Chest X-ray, AP view. Patient: 58 years old, sex M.
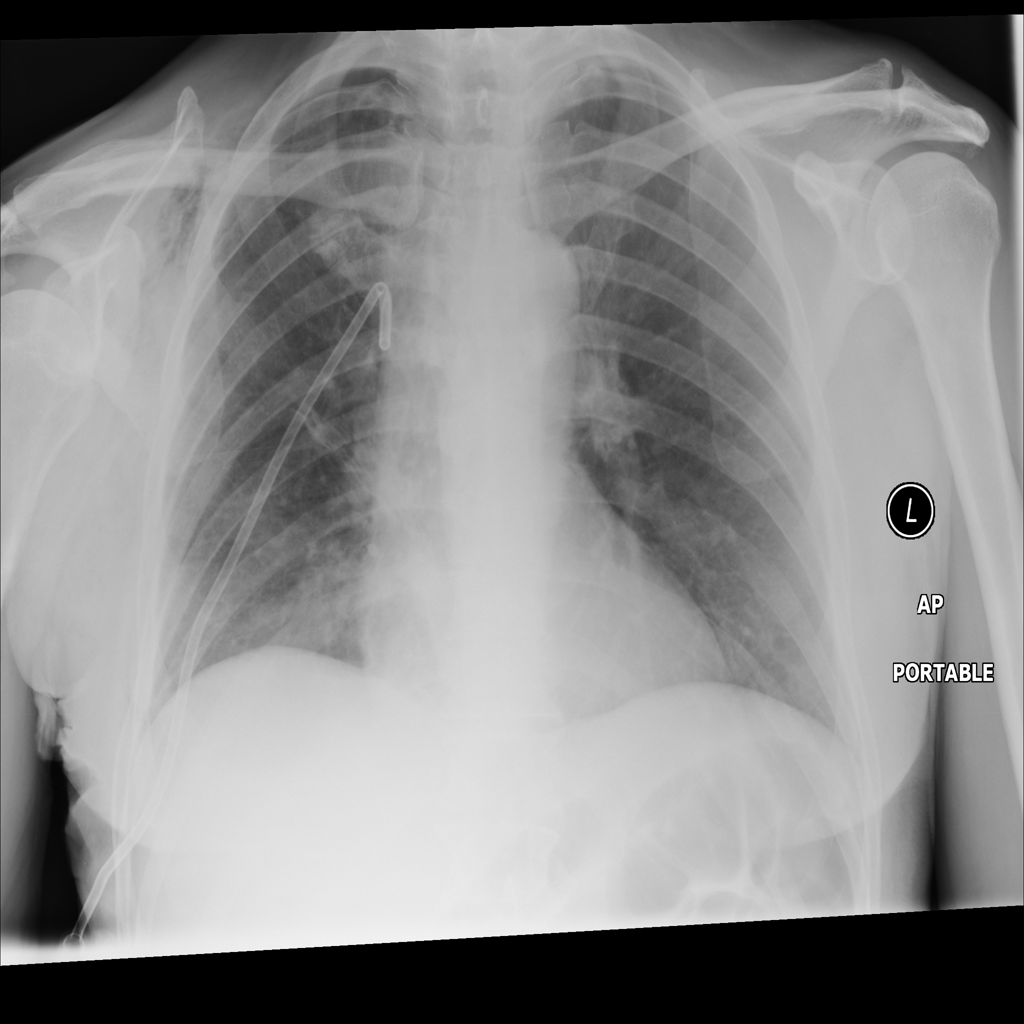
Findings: Pneumothorax